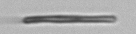
Label: fiber